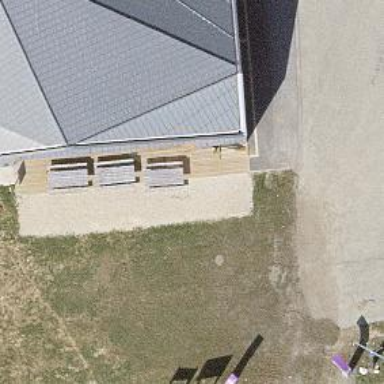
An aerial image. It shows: Picnic table located in leisure land area.